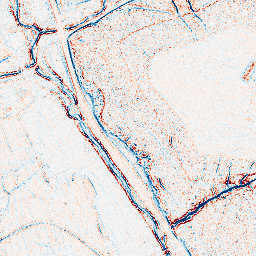
Category: edge_preserving
Decomposition family: bilateral
Decomposition parameters: d: 5
sigma_color: 75
sigma_space: 100
Upsampling method: cubic_catmull_rom
Upsampling parameters: scale: 8
Upsampling scale: 8